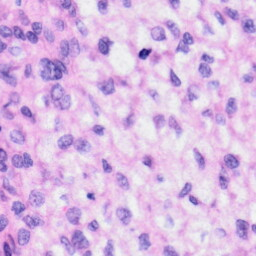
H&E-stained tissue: Liver